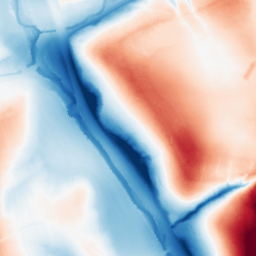
Category: classical
Decomposition family: gaussian_anisotropic
Decomposition parameters: sigma_x: 50
sigma_y: 10
Upsampling method: quintic
Upsampling parameters: scale: 8
Upsampling scale: 8